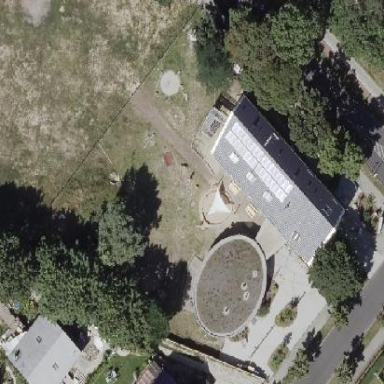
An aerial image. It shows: Kindergarten.